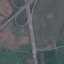
Land use / land cover: Highway